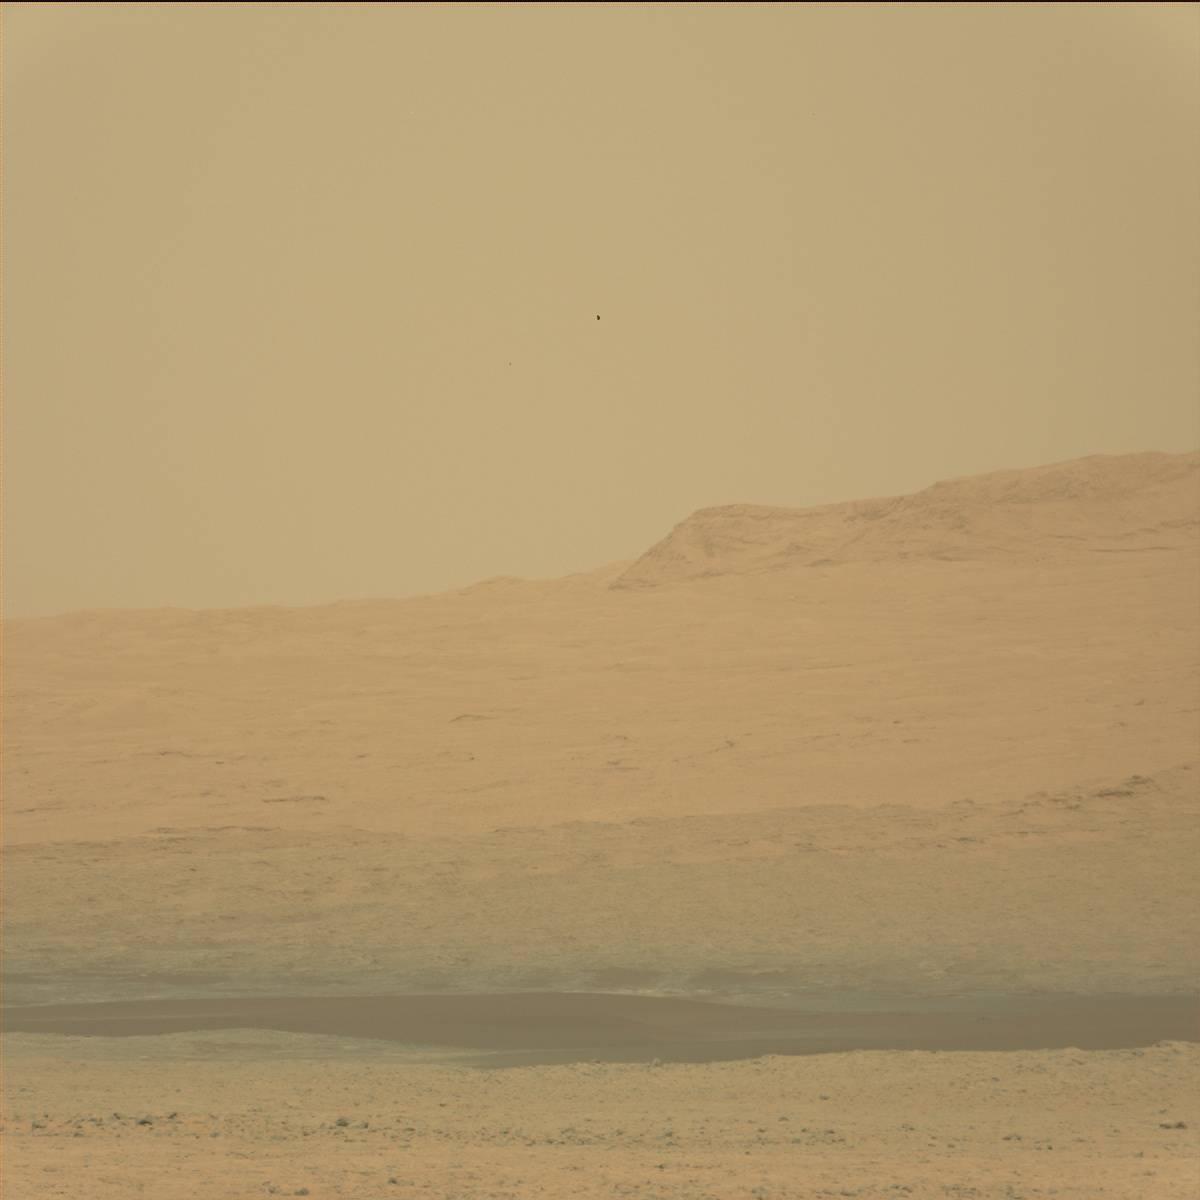
Terrain classes present: Ridge, Sand / Soil, Sky